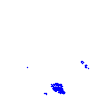
Particle: electron